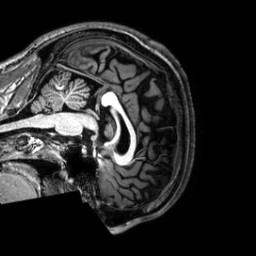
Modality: T1w
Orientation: sagittal